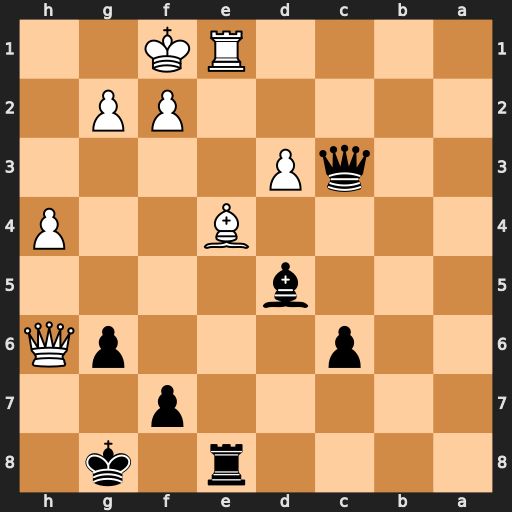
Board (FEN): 4r1k1/5p2/2p3pQ/3b4/4B2P/2qP4/5PP1/4RK2
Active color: b
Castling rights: -
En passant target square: -
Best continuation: Rxe4 dxe4 Bc4+ Kg1 Qxe1+